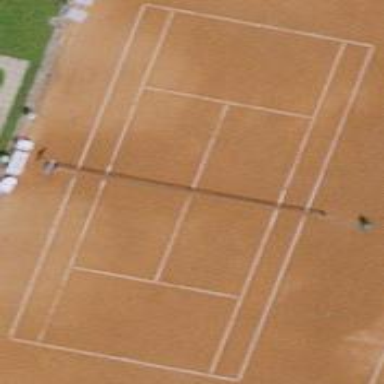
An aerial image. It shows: Tennis court on pitch designated for leisure land.